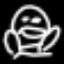
Label: frog